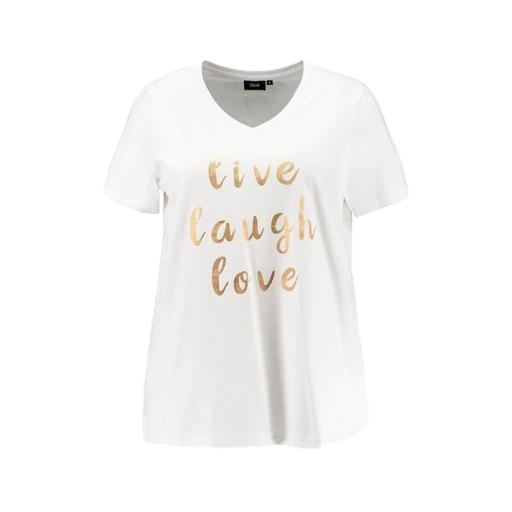
white plus size graphic tee, white v-neck t-shirt only macy, black plus size printed t-shirt only macy, white background